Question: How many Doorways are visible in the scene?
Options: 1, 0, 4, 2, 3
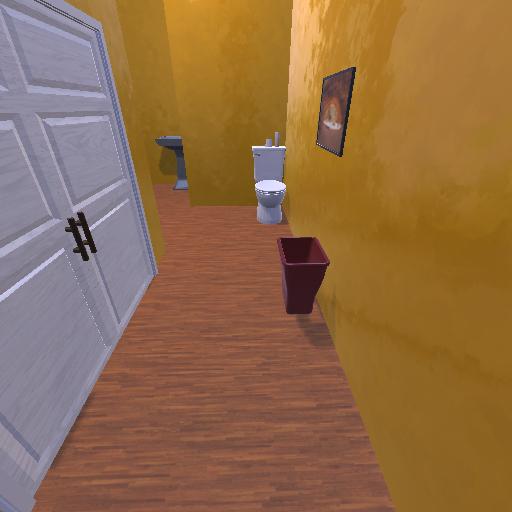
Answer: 1